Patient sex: M
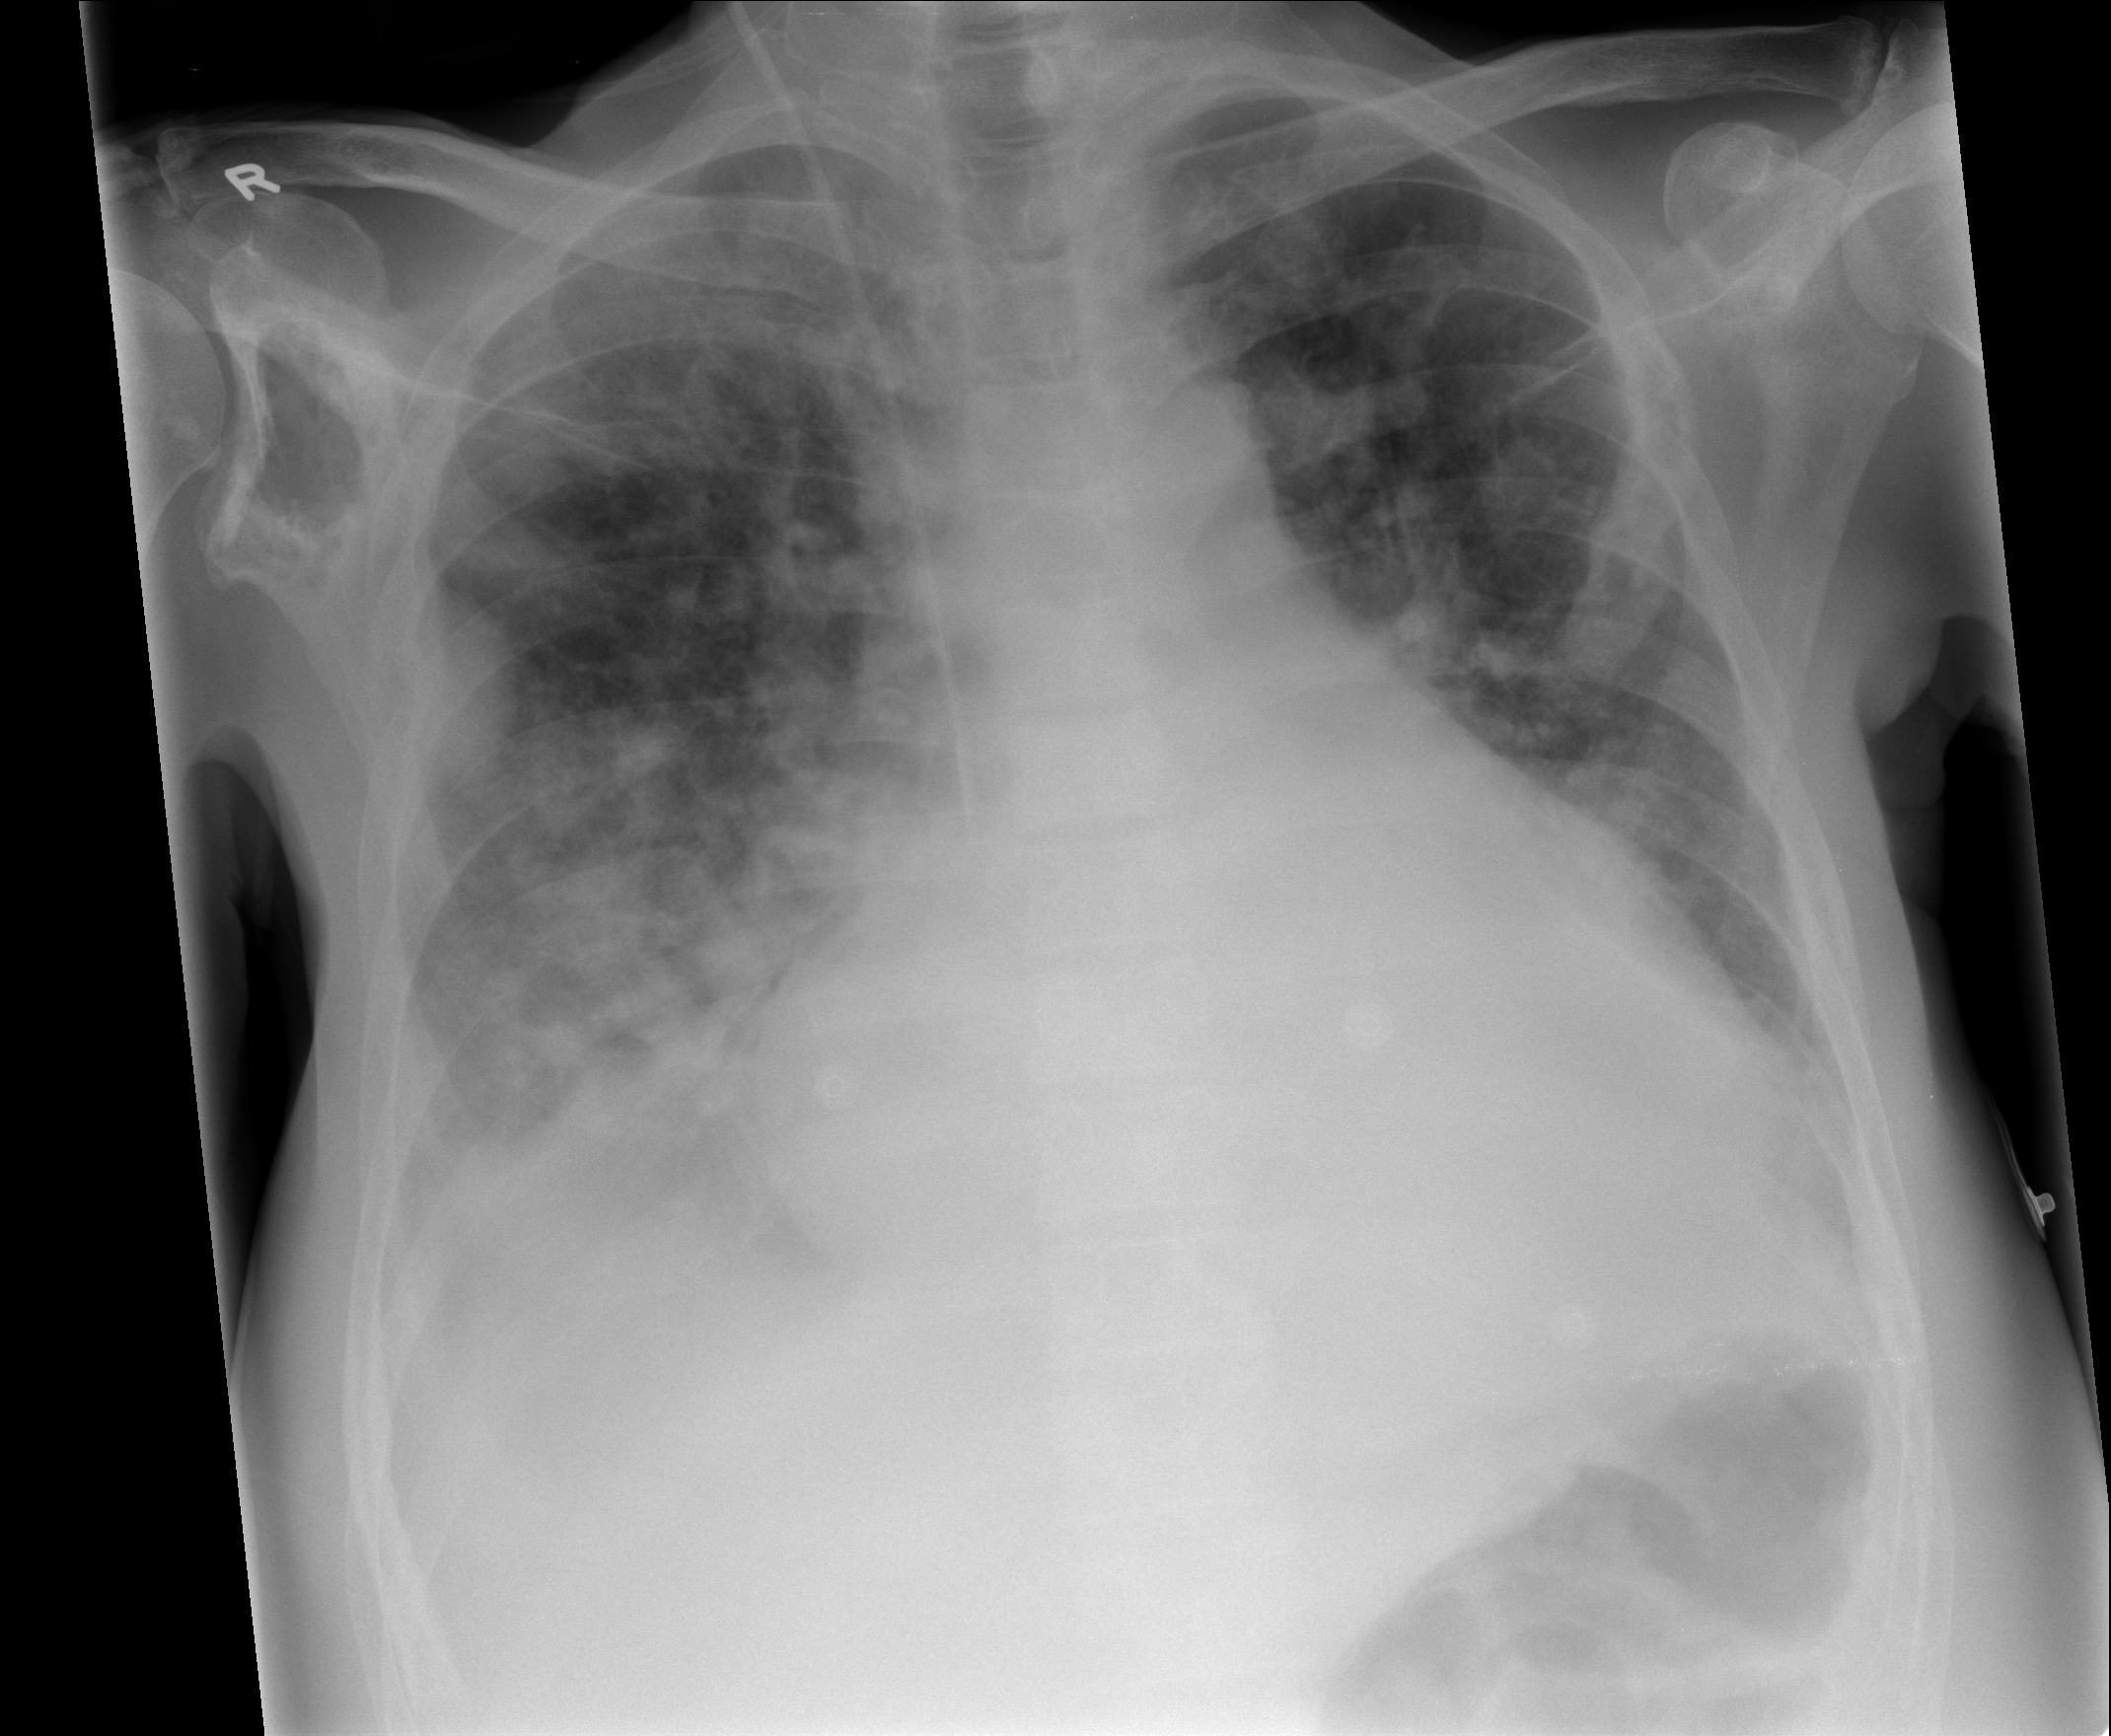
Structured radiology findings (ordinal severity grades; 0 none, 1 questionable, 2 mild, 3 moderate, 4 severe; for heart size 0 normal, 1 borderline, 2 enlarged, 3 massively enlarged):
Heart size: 2
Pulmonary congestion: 3
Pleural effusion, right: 3
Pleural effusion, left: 2
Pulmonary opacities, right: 3
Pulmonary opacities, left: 3
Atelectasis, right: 3
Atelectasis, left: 2